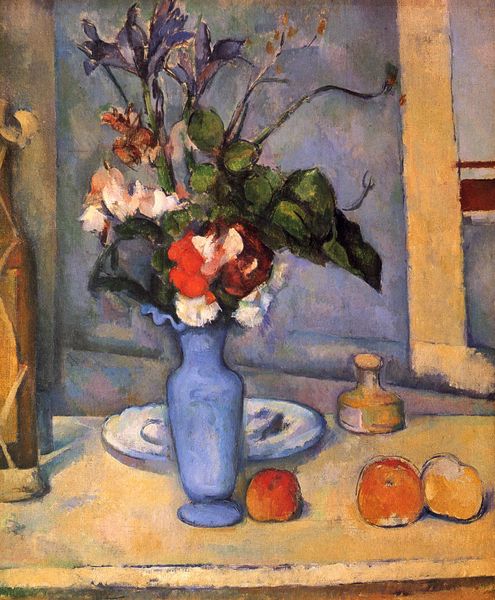
Titel: Stilleben mit blauer Vase
Künstler: Paul Cézanne
Standort: Paris
Institution: Musée d'Orsay
Schlagwörter: blau, blätter, dunkel, gemälde, himmel, schatten, weiß, cezanne, gelb, grün, impressionismus, kubistisch, ausschnitt, blume, blumen, braun, bunt, fenster, grau, hell, hintergrund, licht, orange, raum, tisch, tür, zimmer, ausblick, blüte, blüten, obst, rose, rosen, rot, wiese, beige, flächig, hochformat, flasche, wand, rahmen, schale, teller, bild, innenraum, öl, gold, realismus, innen, blatt, pflanze, pflanzen, frucht, früchte, krug, stilleben, stillleben, vase, hellblau, apfel, mandarine, orangen, ornage, äpfel, farbig, blumenvase, moderne, gewicht, fläche, flächen, modern, mauer, lila, violett, ölgemälde, wein, manet, tischchen, strauss, durchgang, platte, gesteck, blumenstrauss, gauguin, kante, gefäß, dose, fensterrahmen, paul, blumenstillleben, fass, lilie, tischplatte, tinte, karaffe, flakon, fläschchen, iris, paul cezanne, pfirsich, fensterbank, fensterbrett, pfirsiche, nelken, drinnen, lilien, tiegel, blauer reiter, ablage, tischlein, blumengesteck, nektarinen, fesnter, postimpressionismus, orchidee, farbkontrast, pfirsisch, pfirsische, flache, zucker, base, äfpel, vse, hochformatig, orchideen, vase tisch, hochformati, tiegek, renster, pfirsicje, temperaturkontrast, szesanne, obwst, brömmel, grünfenster